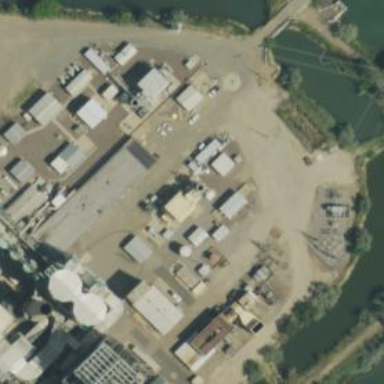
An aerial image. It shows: Gas turbine generator is in use.